Question: I have an image and a textview inside a relative layout. The image and the textview take up 50% of the screen width. How can I center the image and the textview ? I have tried many methods and I don't know what I'm doing wrong...
Here is my code:
'''
<LinearLayout
android:layout_width="match_parent"
android:layout_height="wrap_content"
android:orientation="horizontal"
android:weightSum="100">
<RelativeLayout
android:layout_width="0dp"
android:layout_height="wrap_content"
android:layout_weight="50"
android:layout_centerHorizontal="true">
<ImageView
android:layout_width="match_parent"
android:layout_height="wrap_content"
android:id="@+id/textViewEventImage"
android:adjustViewBounds="true" />
<TextView
android:layout_width="match_parent"
android:layout_height="wrap_content"
android:layout_alignParentBottom="true"
android:background="@color/eventNameBackground"
android:id="@+id/textViewEventName"
android:textColor="@android:color/white"
android:textSize="15sp"/>
</RelativeLayout>
</LinearLayout>
'''

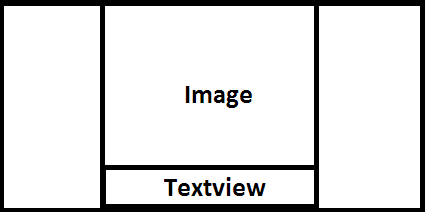
Answer: '''
<?xml version="1.0" encoding="utf-8"?>
<LinearLayout xmlns:android="http://schemas.android.com/apk/res/android"
android:layout_width="match_parent"
android:layout_height="match_parent"
android:orientation="vertical" >
<RelativeLayout
android:layout_width="match_parent"
android:layout_height="0dp"
android:layout_weight="0.5"
android:background="#ff0000" >
<ImageView
android:id="@+id/imageView1"
android:layout_width="180dp"
android:layout_height="120dp"
android:layout_centerInParent="true"
android:gravity="center_vertical"
android:src="@drawable/americanexpress" />
<TextView
android:id="@+id/textView1"
android:layout_width="wrap_content"
android:layout_height="wrap_content"
android:layout_alignParentBottom="true"
android:layout_below="@+id/imageView1"
android:layout_centerHorizontal="true"
android:layout_marginBottom="16dp"
android:text="Your product" />
</RelativeLayout>
<View
android:layout_width="match_parent"
android:layout_height="0dp"
android:layout_weight="0.5"
android:background="#00ff00" />
</LinearLayout>
'''